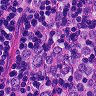
Metastatic tissue present: yes